Fundus camera: zeiss
Shooting center: midpoint
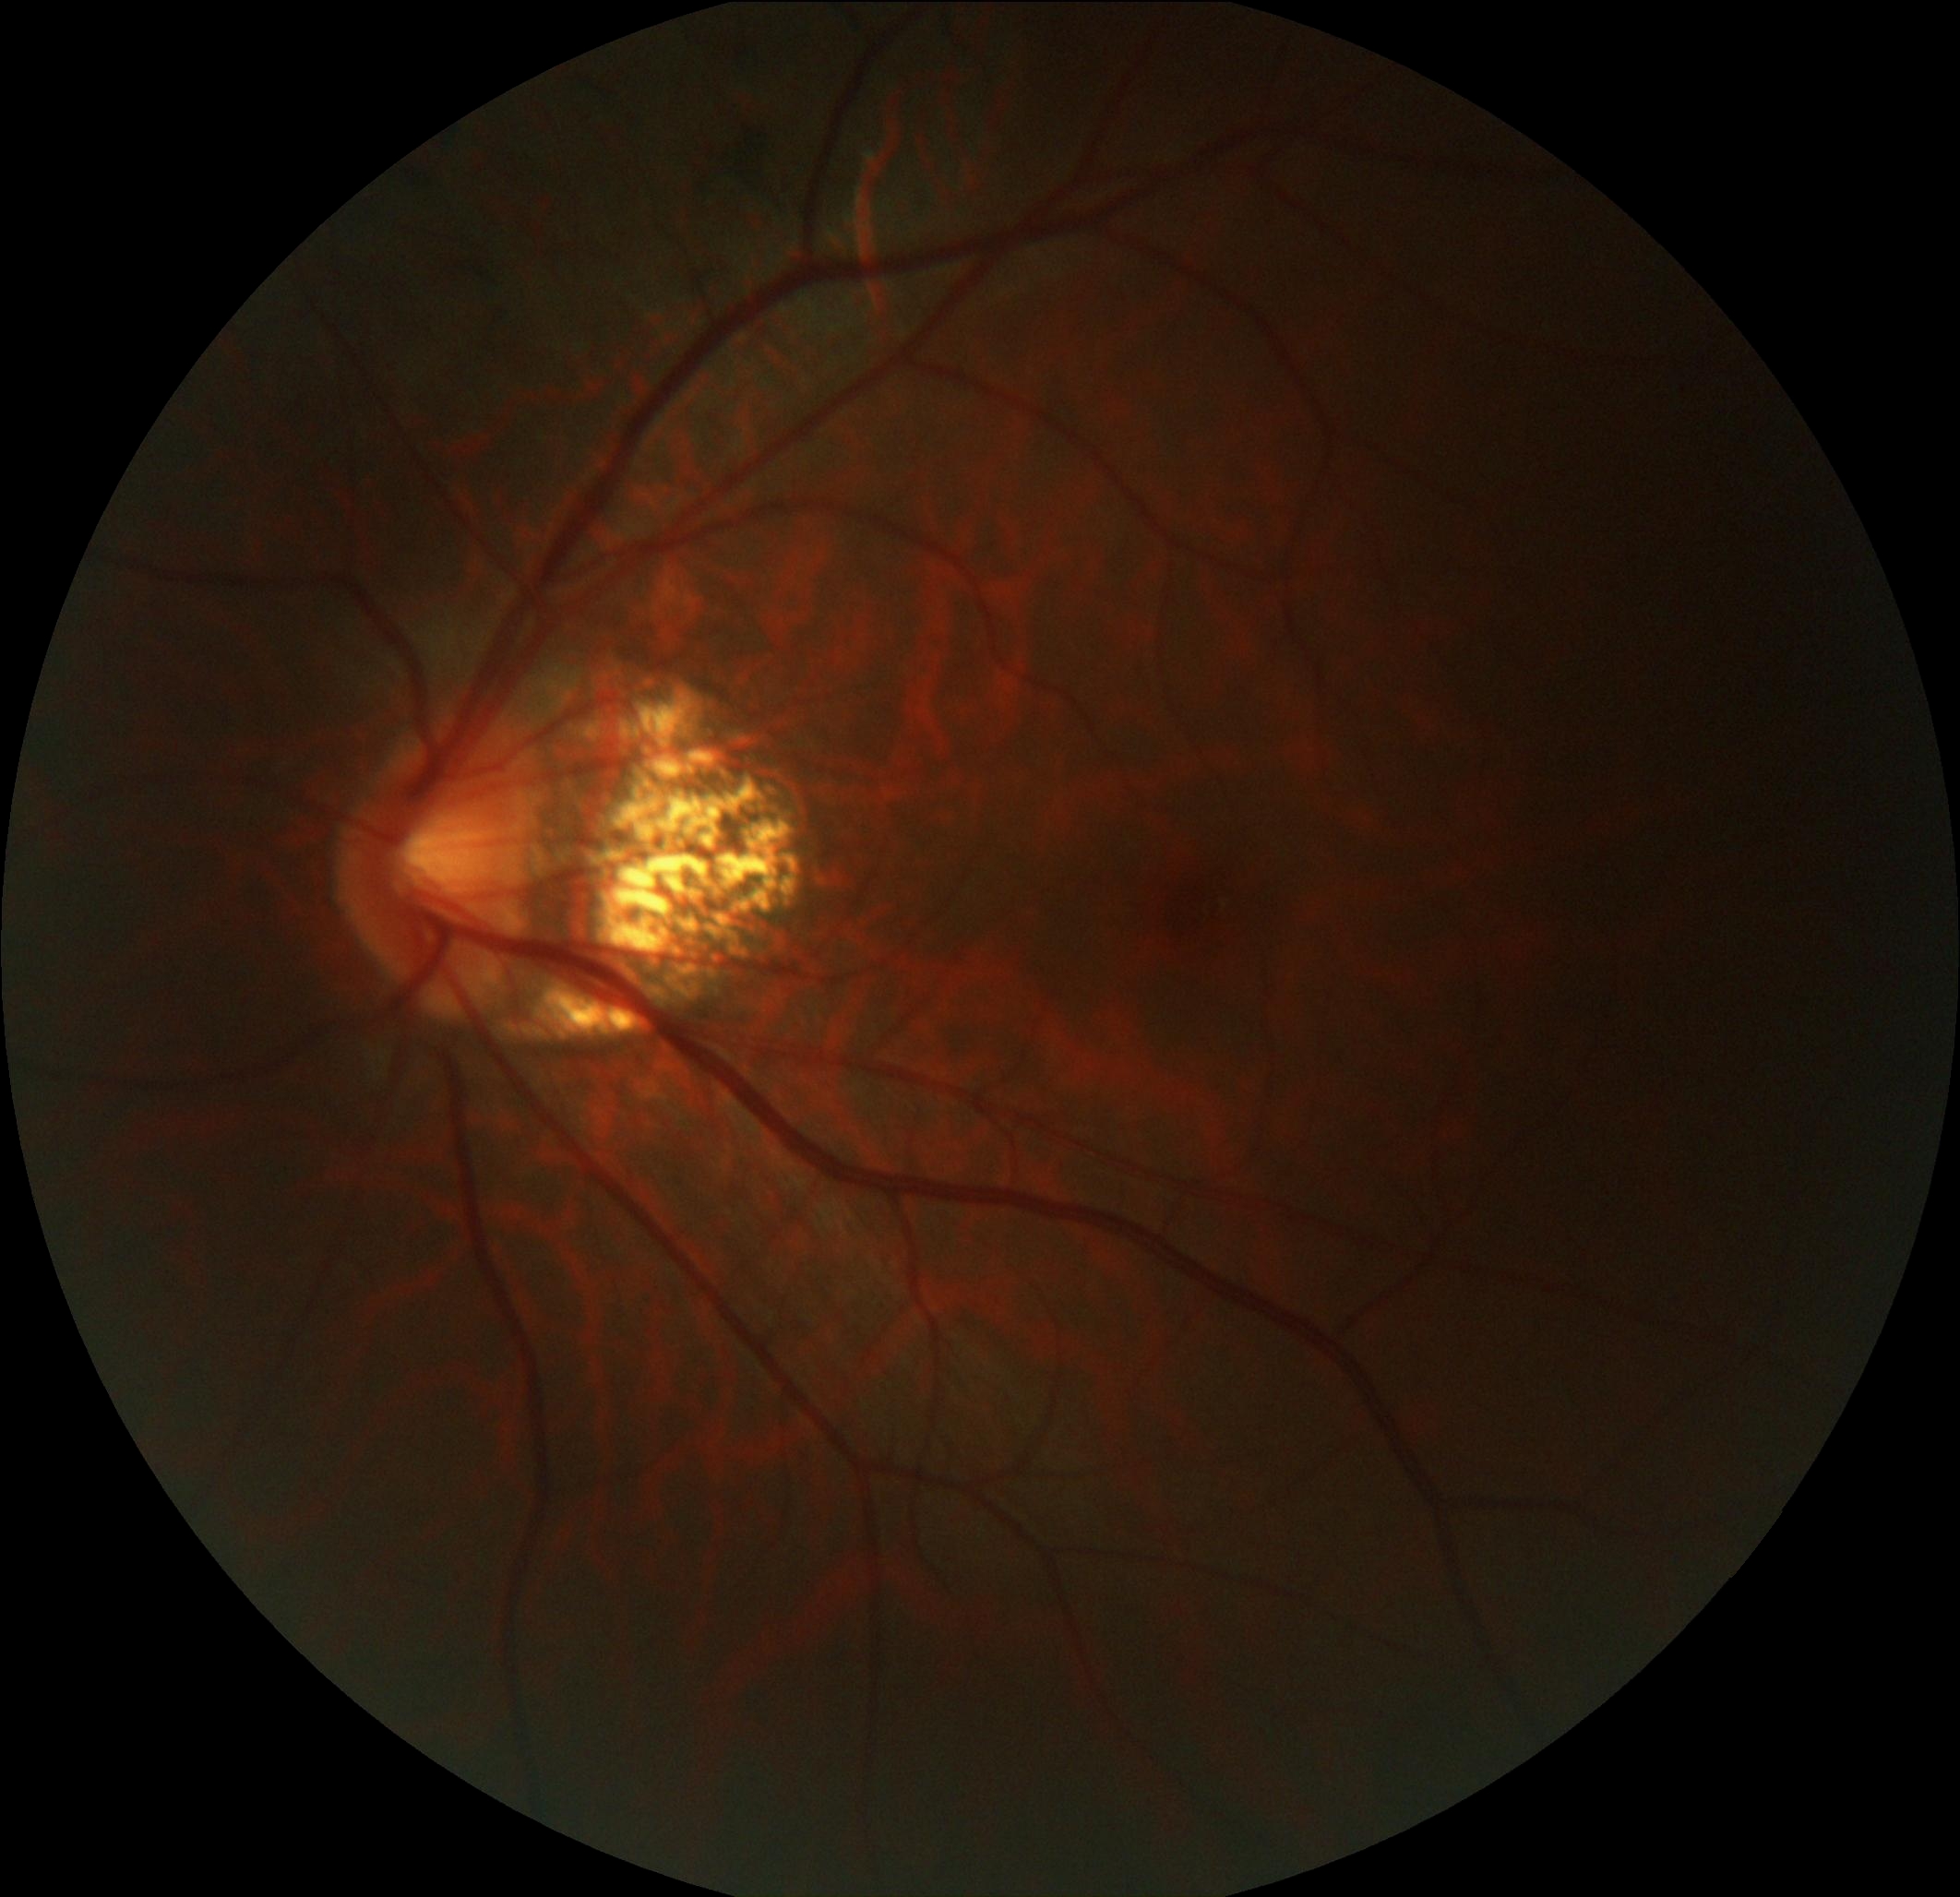
Pathologic myopia: yes
Patchy retinal atrophy: present
Retinal detachment: absent